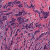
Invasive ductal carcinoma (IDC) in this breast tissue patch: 1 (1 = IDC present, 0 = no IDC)